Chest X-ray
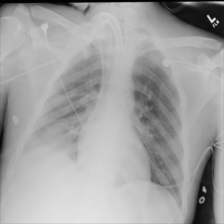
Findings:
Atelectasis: negative
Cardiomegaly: negative
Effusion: negative
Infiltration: negative
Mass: negative
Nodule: negative
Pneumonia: negative
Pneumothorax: negative
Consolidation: negative
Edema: negative
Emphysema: negative
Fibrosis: negative
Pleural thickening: negative
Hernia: negative